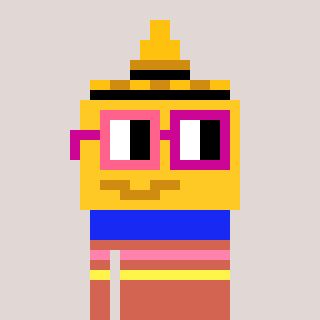
a pixel art character with square pink and red glasses, a mustard-shaped head and a peachy-colored body on a warm background